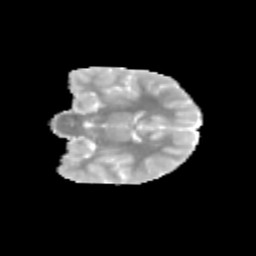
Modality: MD
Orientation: coronal
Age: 11
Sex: female
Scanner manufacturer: siemens
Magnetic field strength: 3 T
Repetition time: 3.8 s
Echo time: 0.07 s